Question: '''
<?xml version="1.0" encoding="utf-8"?>
<RelativeLayout xmlns:android="http://schemas.android.com/apk/res/android"
android:id="@+id/mainRlayout"
android:layout_width="fill_parent"
android:layout_height="fill_parent"
>
<ImageView
android:src="@drawable/moflow_main_screen"
android:layout_width="fill_parent"
android:layout_height="fill_parent"
android:layout_alignParentBottom="true" />
<TextView
android:id="@+id/txtMoflow"
android:layout_width="wrap_content"
android:layout_height="wrap_content"
android:layout_centerHorizontal="true"
android:layout_centerVertical="true"
android:layout_above="@+id/initCapsText"
android:text="MoFlow"
android:textSize="40sp"
android:textColor="#FA3248"
android:typeface="serif" />
<TextView
android:id="@+id/initCapsText"
android:layout_width="wrap_content"
android:layout_height="wrap_content"
android:layout_centerHorizontal="true"
android:layout_centerVertical="true"
android:layout_above="@+id/startBtn"
android:text="TESTING"
android:textSize="16sp"
android:textColor="#FFFFFF" />
<Button
android:id="@+id/startBtn"
android:layout_width="120dp"
android:layout_height="wrap_content"
android:layout_centerHorizontal="true"
android:layout_marginTop="40dp"
android:layout_above="@+id/manageBtn"
android:text="Start Testing" />
<Button
android:id="@+id/manageBtn"
android:layout_width="120dp"
android:layout_height="wrap_content"
android:layout_centerHorizontal="true"
android:layout_centerVertical="true"
android:text="Management" />
<Button
android:id="@+id/optionsBtn"
android:layout_width="120dp"
android:layout_height="wrap_content"
android:layout_centerHorizontal="true"
android:layout_below="@+id/manageBtn"
android:text="Options" />
<Button
android:id="@+id/aboutBtn"
android:layout_width="120dp"
android:layout_height="wrap_content"
android:layout_centerHorizontal="true"
android:layout_below="@+id/optionsBtn"
android:text="About" />
<Button
android:id="@+id/quitBtn"
android:layout_width="120dp"
android:layout_height="wrap_content"
android:layout_centerHorizontal="true"
android:layout_below="@+id/aboutBtn"
android:text="Quit" />
</RelativeLayout>
'''
I want the image view picture to go all the way down to the screen, but there is a margin at the bottom and I don't know where it's coming from. I thought it might be the image dimensions, but even setting to 1000x1000 pixels doesn't do anything to get rid of the margins, neither does setting alignParentBottom.
Here is a screenshot:

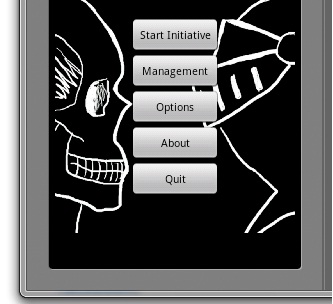
Answer: Does the image you are using match the dimensions of the screen?
If not:
Try setting 'android:scaleType="fitXY"' on the 'ImageView'
- This will scale the image to fit the screen but will not retain the images original aspect ratio.
If you want to maintain the aspect ratio 'android:scaleType="center"' will center the image with no scaling and maintains aspect ratio. However it will crop the image if it is larger than the screen, or it will not fill the screen if it is too small.
For other scale types, check out <URL>
Hope this helps